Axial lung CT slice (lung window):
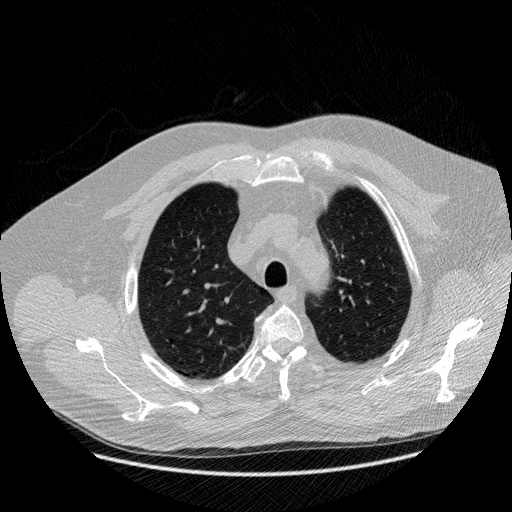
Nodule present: no